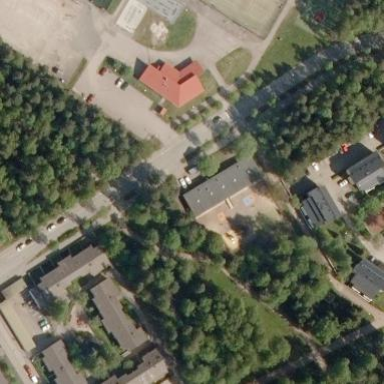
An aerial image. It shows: Kindergarten.